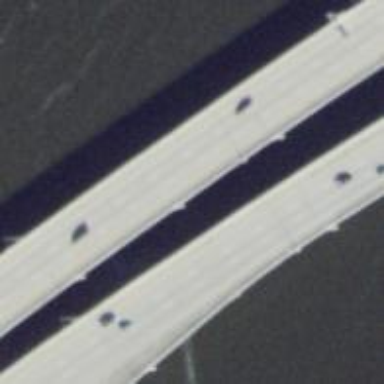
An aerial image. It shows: Motorway bridge.